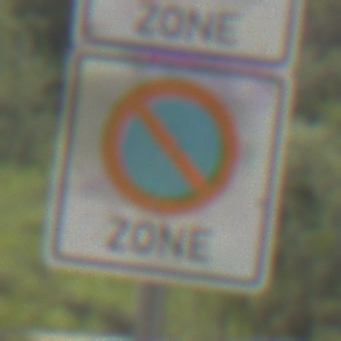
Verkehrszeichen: BeginnEingeschraenktesHalteverbotZone
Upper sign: BeginnZone30
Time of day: Midday
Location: Outdoor (Nature)
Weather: PartlyCloudy
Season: NotSpecified
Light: Natural